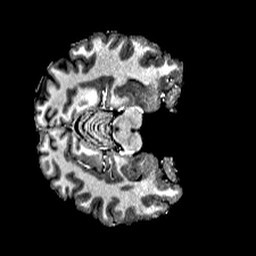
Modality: T1w
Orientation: axial
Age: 24
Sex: male
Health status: healthy
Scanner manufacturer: siemens
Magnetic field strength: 6.98 T
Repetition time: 6 s
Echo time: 0.00302 s